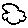
Label: cloud